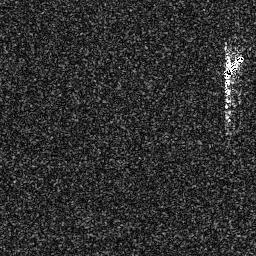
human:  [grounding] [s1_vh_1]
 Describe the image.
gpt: In the satellite image, there is  <ref>1 medium ship </ref> <box>[[85, 20, 95, 30, 0]]</box> located at top right.